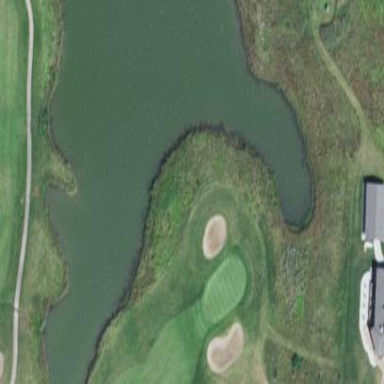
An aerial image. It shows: The area is marked as out of bounds on the golf course.